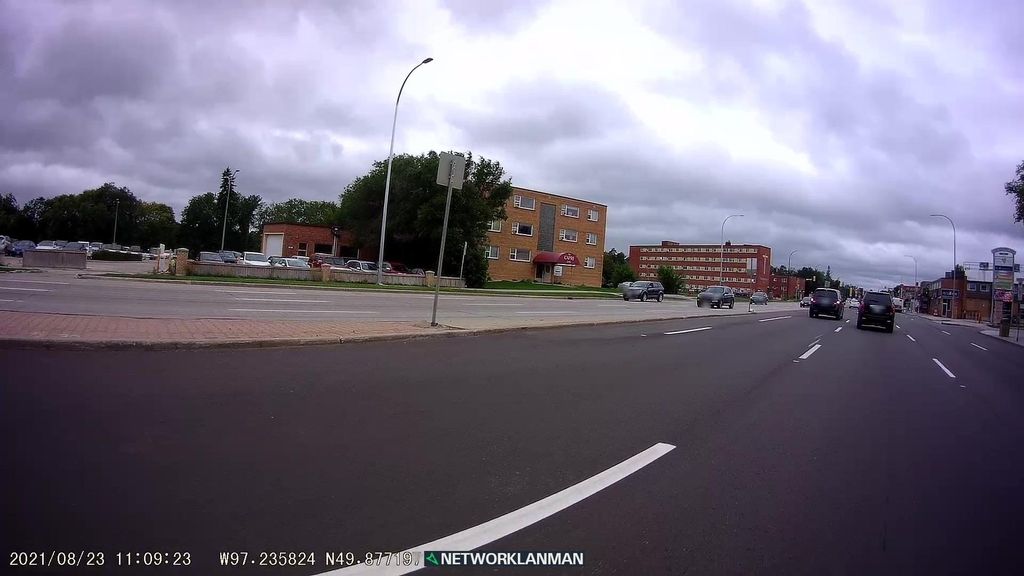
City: winnipeg